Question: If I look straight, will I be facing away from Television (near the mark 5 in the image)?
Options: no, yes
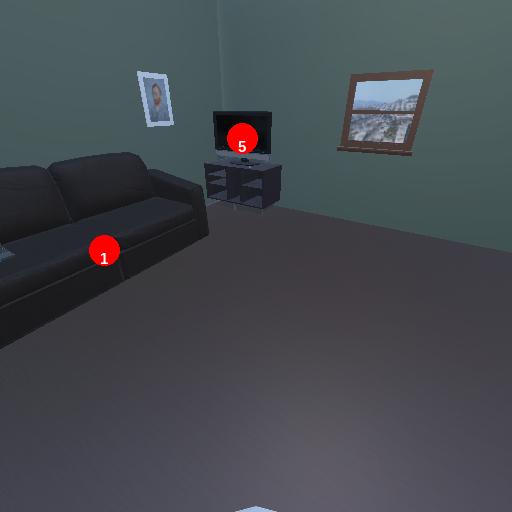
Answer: no